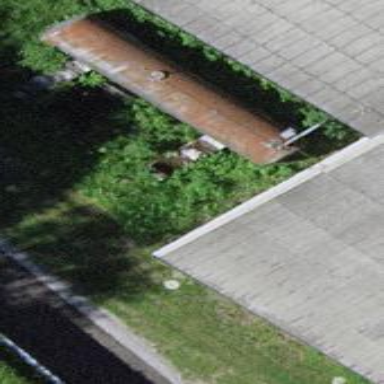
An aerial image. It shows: Storage tank which is man-made and housed in building.